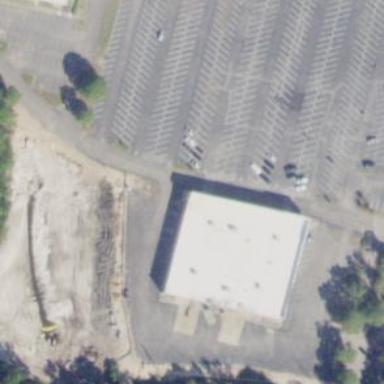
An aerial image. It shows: Building that houses trampoline park.